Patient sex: F
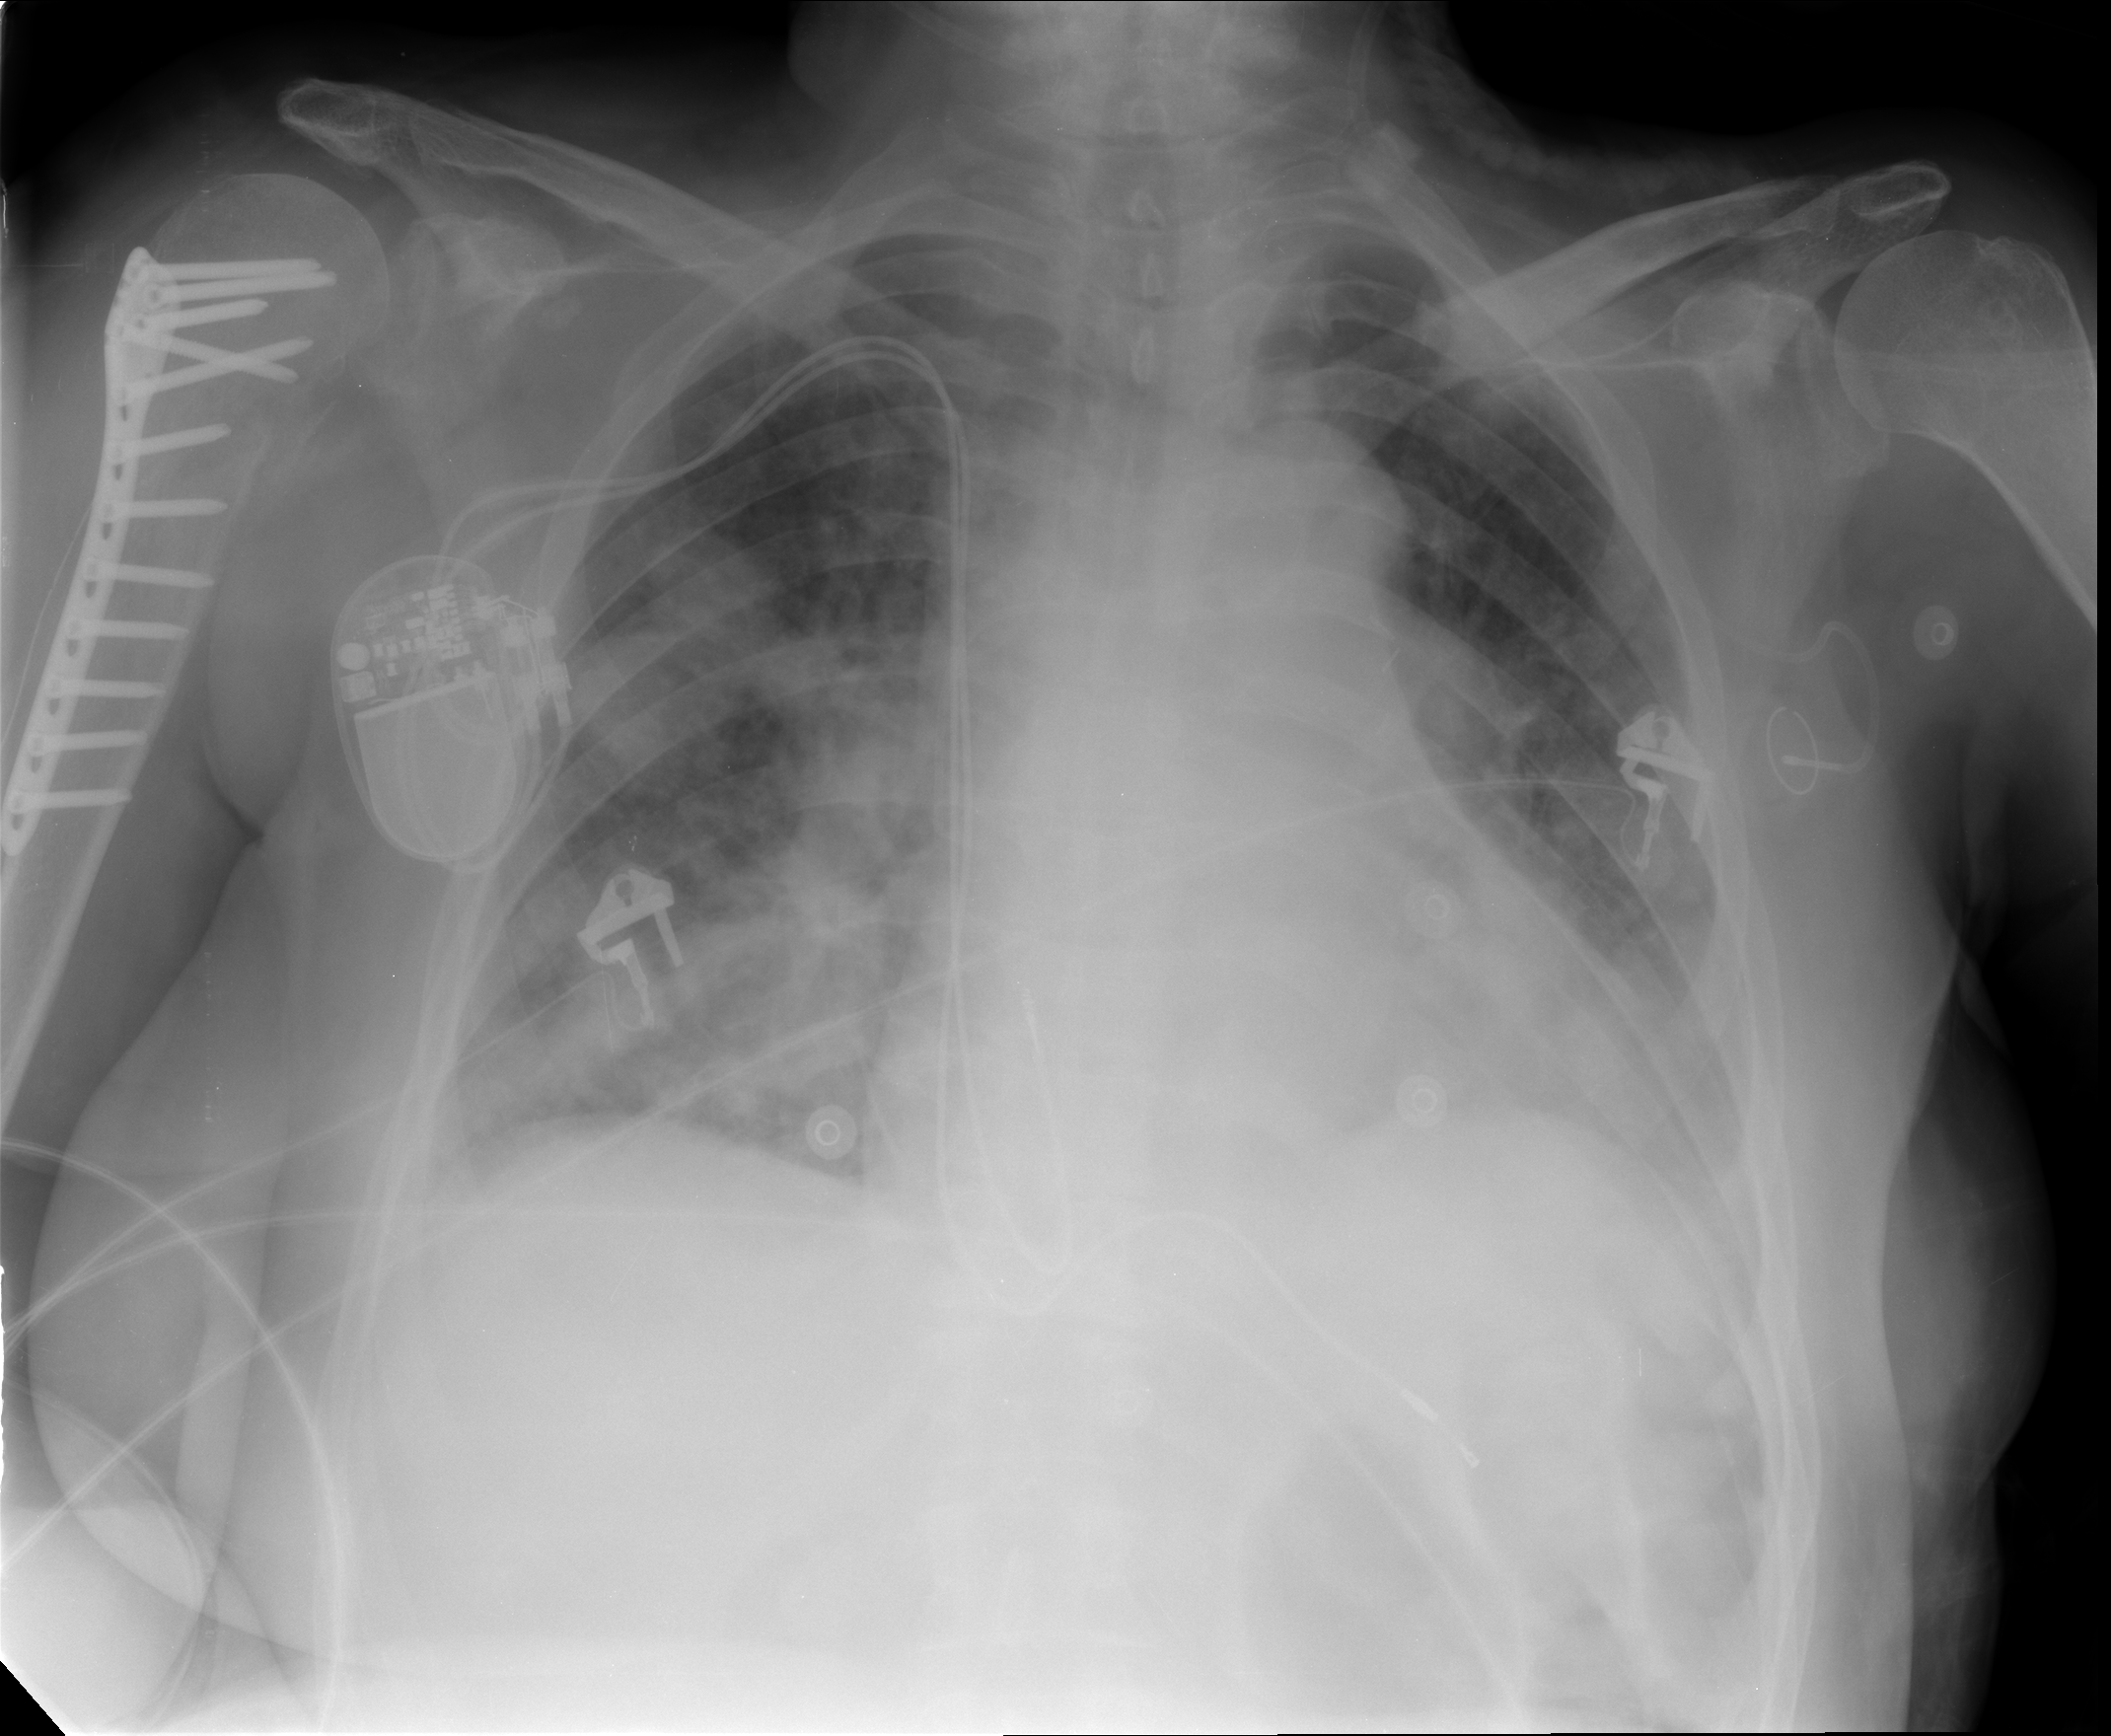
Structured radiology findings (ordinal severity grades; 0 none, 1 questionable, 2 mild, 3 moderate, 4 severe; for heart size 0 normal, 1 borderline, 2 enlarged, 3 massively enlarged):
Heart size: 2
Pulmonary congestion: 2
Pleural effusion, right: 0
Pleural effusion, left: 2
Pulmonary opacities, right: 0
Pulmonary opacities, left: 0
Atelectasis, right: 0
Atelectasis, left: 0